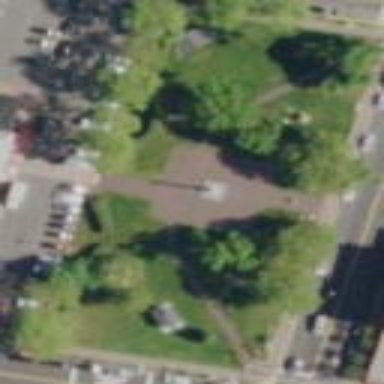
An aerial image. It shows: Park.